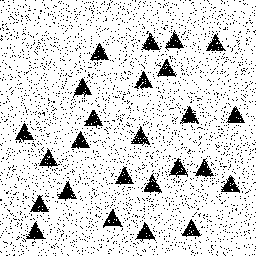
Squares: 0
Triangles: 25
Stars: 0
Total shapes: 25